Interaction volume radius: 10 \u00c5
Interaction volume height: 15 \u00c5
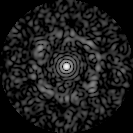
Disorder parameter: 0.7696